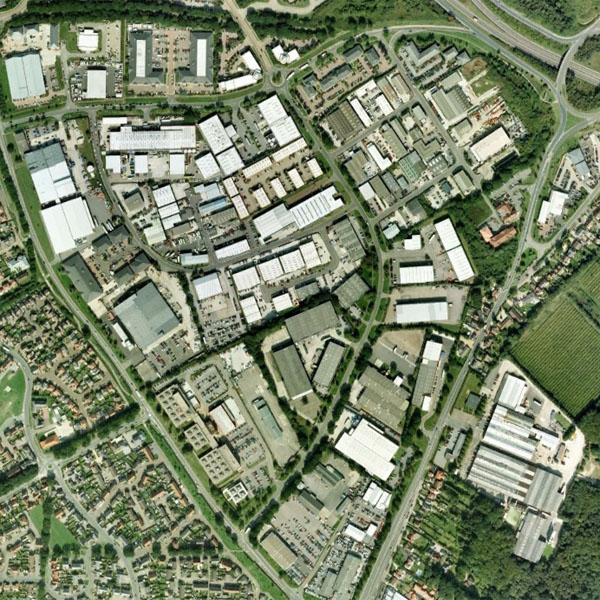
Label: Industrial